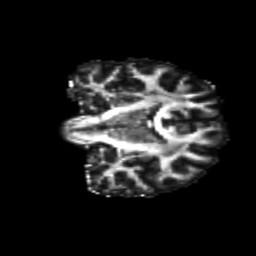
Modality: FA
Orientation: coronal
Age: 23
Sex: male
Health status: healthy
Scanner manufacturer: siemens
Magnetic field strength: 3 T
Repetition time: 8.6 s
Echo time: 0.095 s